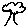
Label: tree